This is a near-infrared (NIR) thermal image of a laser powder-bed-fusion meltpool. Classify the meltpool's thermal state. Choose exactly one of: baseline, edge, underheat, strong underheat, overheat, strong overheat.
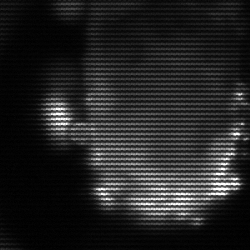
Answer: baseline